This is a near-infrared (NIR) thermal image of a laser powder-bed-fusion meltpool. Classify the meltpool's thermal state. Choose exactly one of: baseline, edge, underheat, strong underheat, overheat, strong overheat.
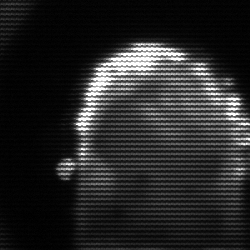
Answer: baseline